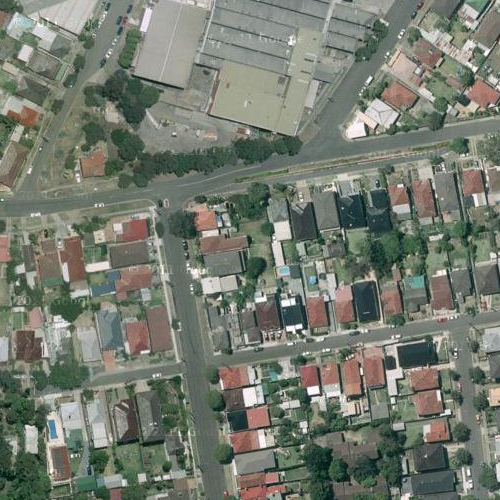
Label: sydney